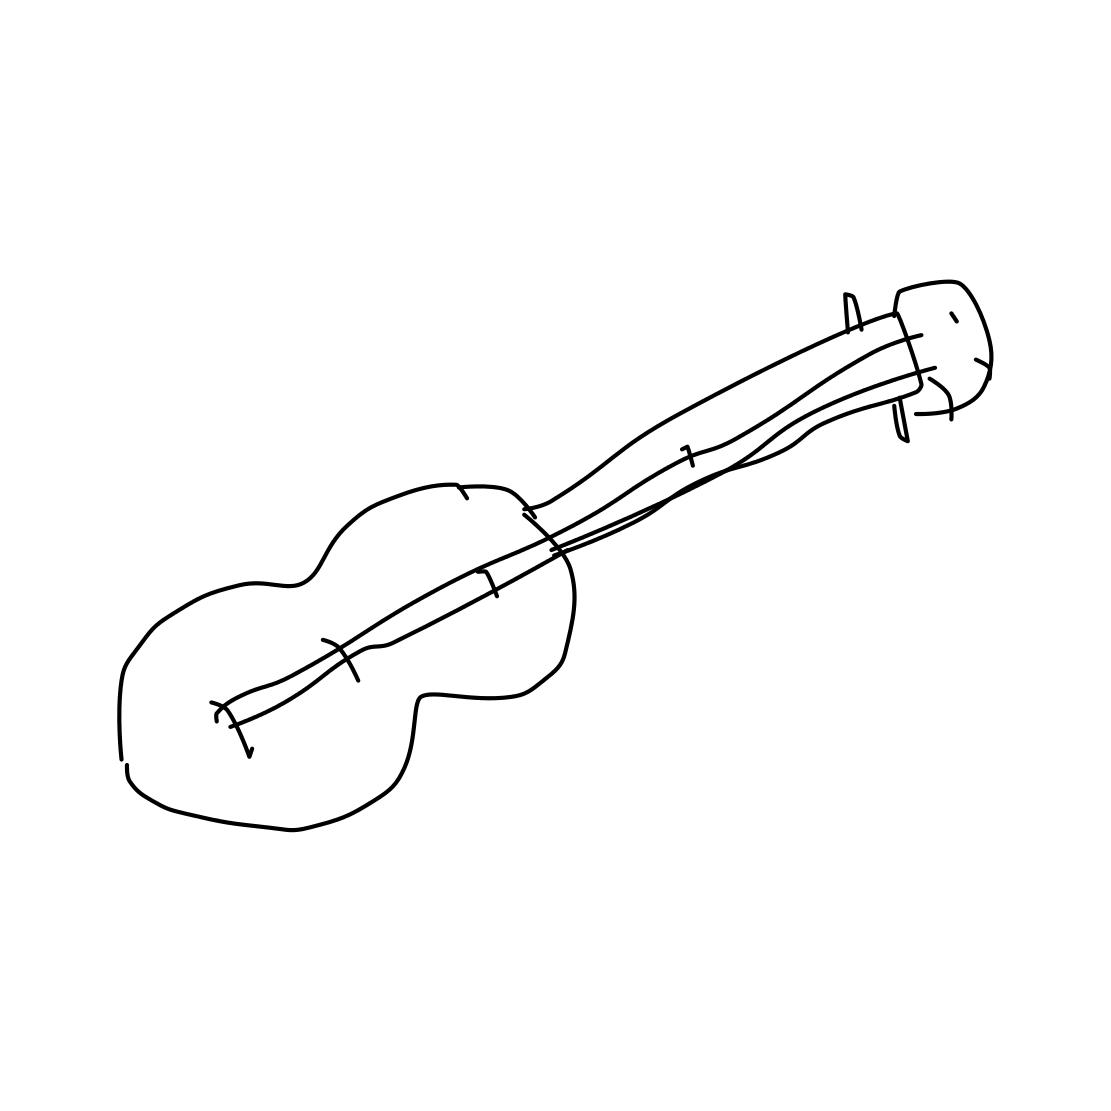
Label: guitar